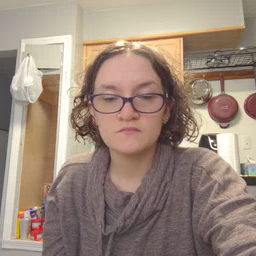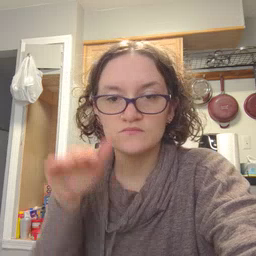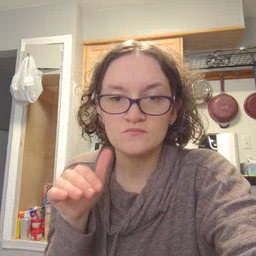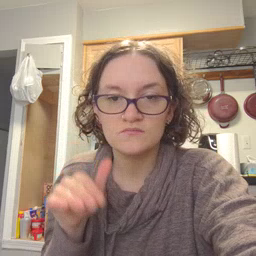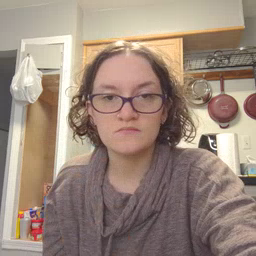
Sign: child